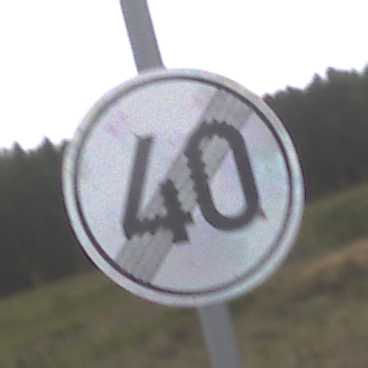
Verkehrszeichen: EndeGeschwindigkeit40
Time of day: Midday
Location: Outdoor (Nature)
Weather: Overcast
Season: NotSpecified
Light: Natural